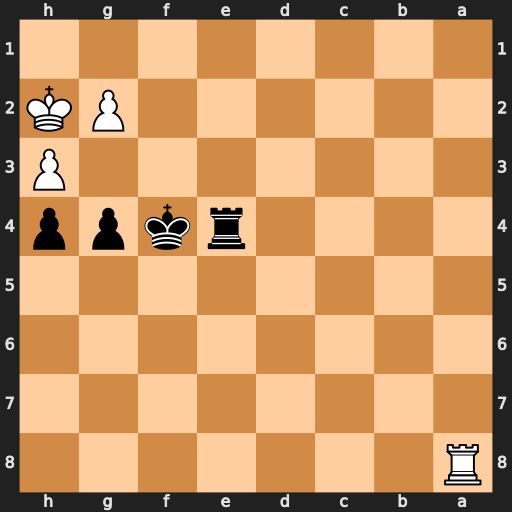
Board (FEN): R7/8/8/8/4rkpp/7P/6PK/8
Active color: b
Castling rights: -
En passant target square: -
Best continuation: g3+ Kg1 Re1#